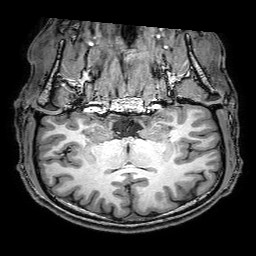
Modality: T1w
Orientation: sagittal
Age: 21
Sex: male
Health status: healthy